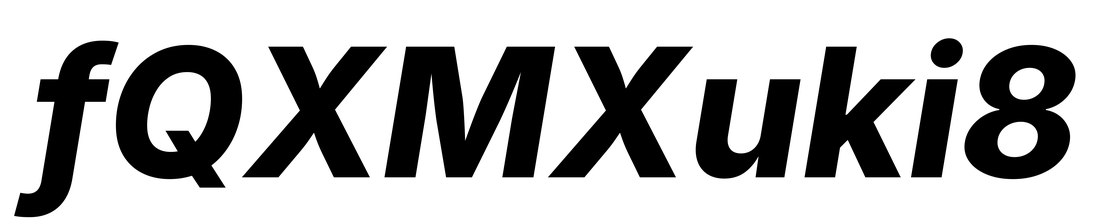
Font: Inter-Italic_ExtraBold_Italic